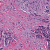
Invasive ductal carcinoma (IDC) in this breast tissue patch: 1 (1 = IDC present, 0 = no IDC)